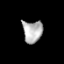
Tissue: prostate
Cell type: Fibroblasts
Senescence score: 0.7007
Nuclear area (px): 431
Mean DAPI intensity: 177.058